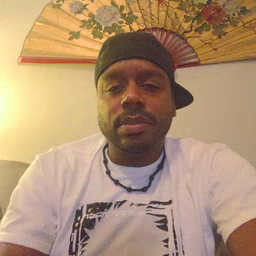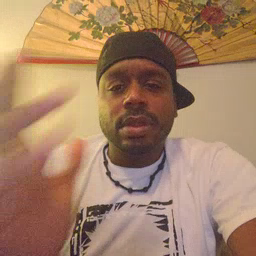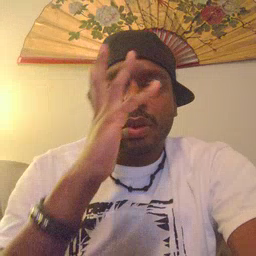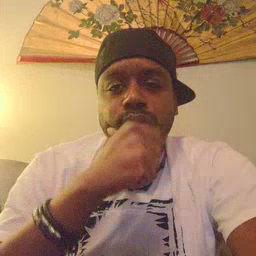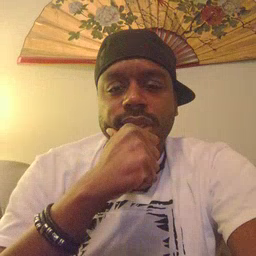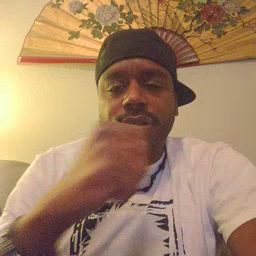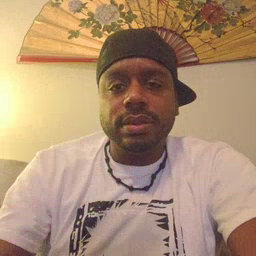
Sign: pretty